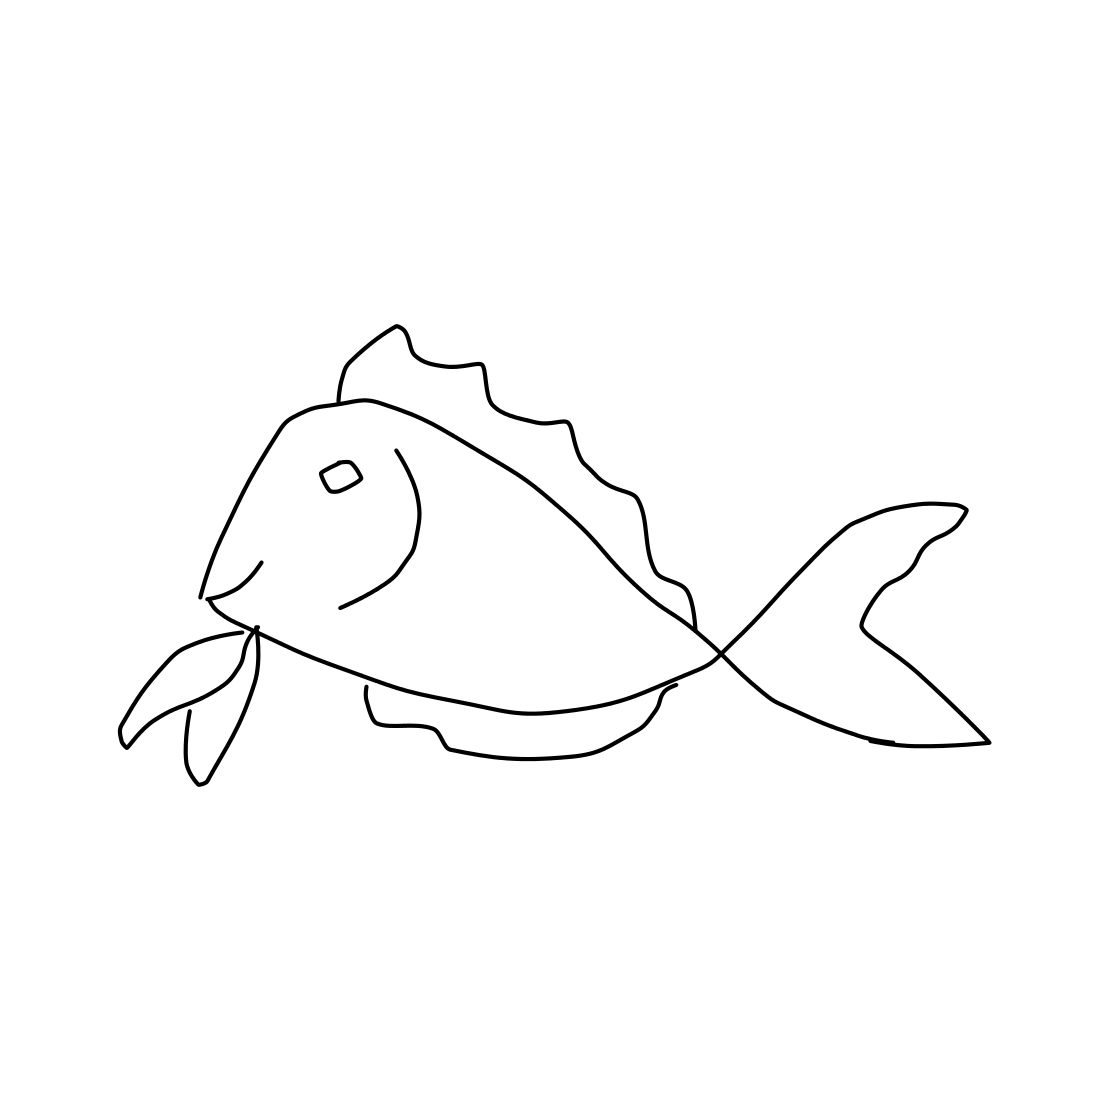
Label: fish